Question: I have a 'tableview' with custom cells which are built from 'storyboard' with an identifier using 'AutoLayout'.
One of the 'subviews' needs to be round '(layer.cornerRadius = width/2)', it is a square in the beginning.
I have tried in 'layoutSubviews()' but it seems to be called before 'AutoLayout' changes its size... same thing for 'didMoveToSuperview()'
Where is the proper function to update things like this to my subviews after 'AutoLayout' has changed their sizes?
'''
func tableView(tableView: UITableView, cellForRowAtIndexPath indexPath: NSIndexPath) -> UITableViewCell {
let cell = tableView.dequeueReusableCellWithIdentifier("cell_small") as! Cell
...
return cell
}
// In Cell
override func layoutSubviews() {
rankLabel.layer.cornerRadius = rankLabel.bounds.width/2
rankLabel.layer.masksToBounds = true
}
override func didMoveToSuperview() {
rankLabel.layer.cornerRadius = rankLabel.bounds.width/2
rankLabel.layer.masksToBounds = true
}
'''
Result:

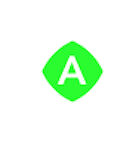
Answer: What I ended up doing was making a class called 'RoundView'
'''
class RoundView:UIView {
override func layoutSubviews() {
super.layoutSubviews()
self.layer.cornerRadius = self.bounds.width/2
self.layer.masksToBounds = true
}
}
'''
And then I apply it to every view I need to be round. So in Storyboard I add 'RoundView' to 'Custom Class'.
What was happening was that if you look inside the source of the storyboard (XML) every view had the size of the whole screen, you can look inside your own SB code. So by trying to add a corner radius equal to the 'width/2' inside its parent 'layoutSubviews()' that subview hasn't got its frame set correctly. So the corner radius got the value of '320/2' instead of '50/2', thats why it got misshaped.